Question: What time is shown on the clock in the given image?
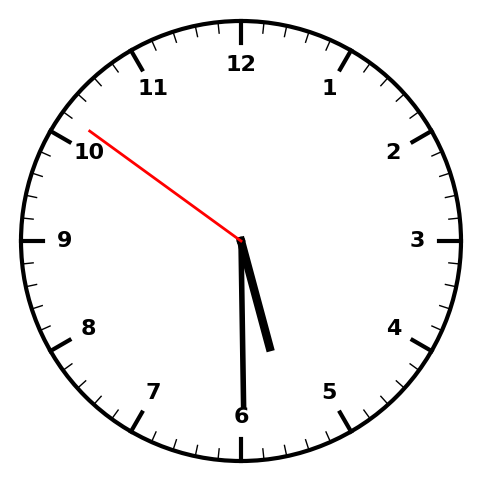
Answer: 05:29:51